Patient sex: M
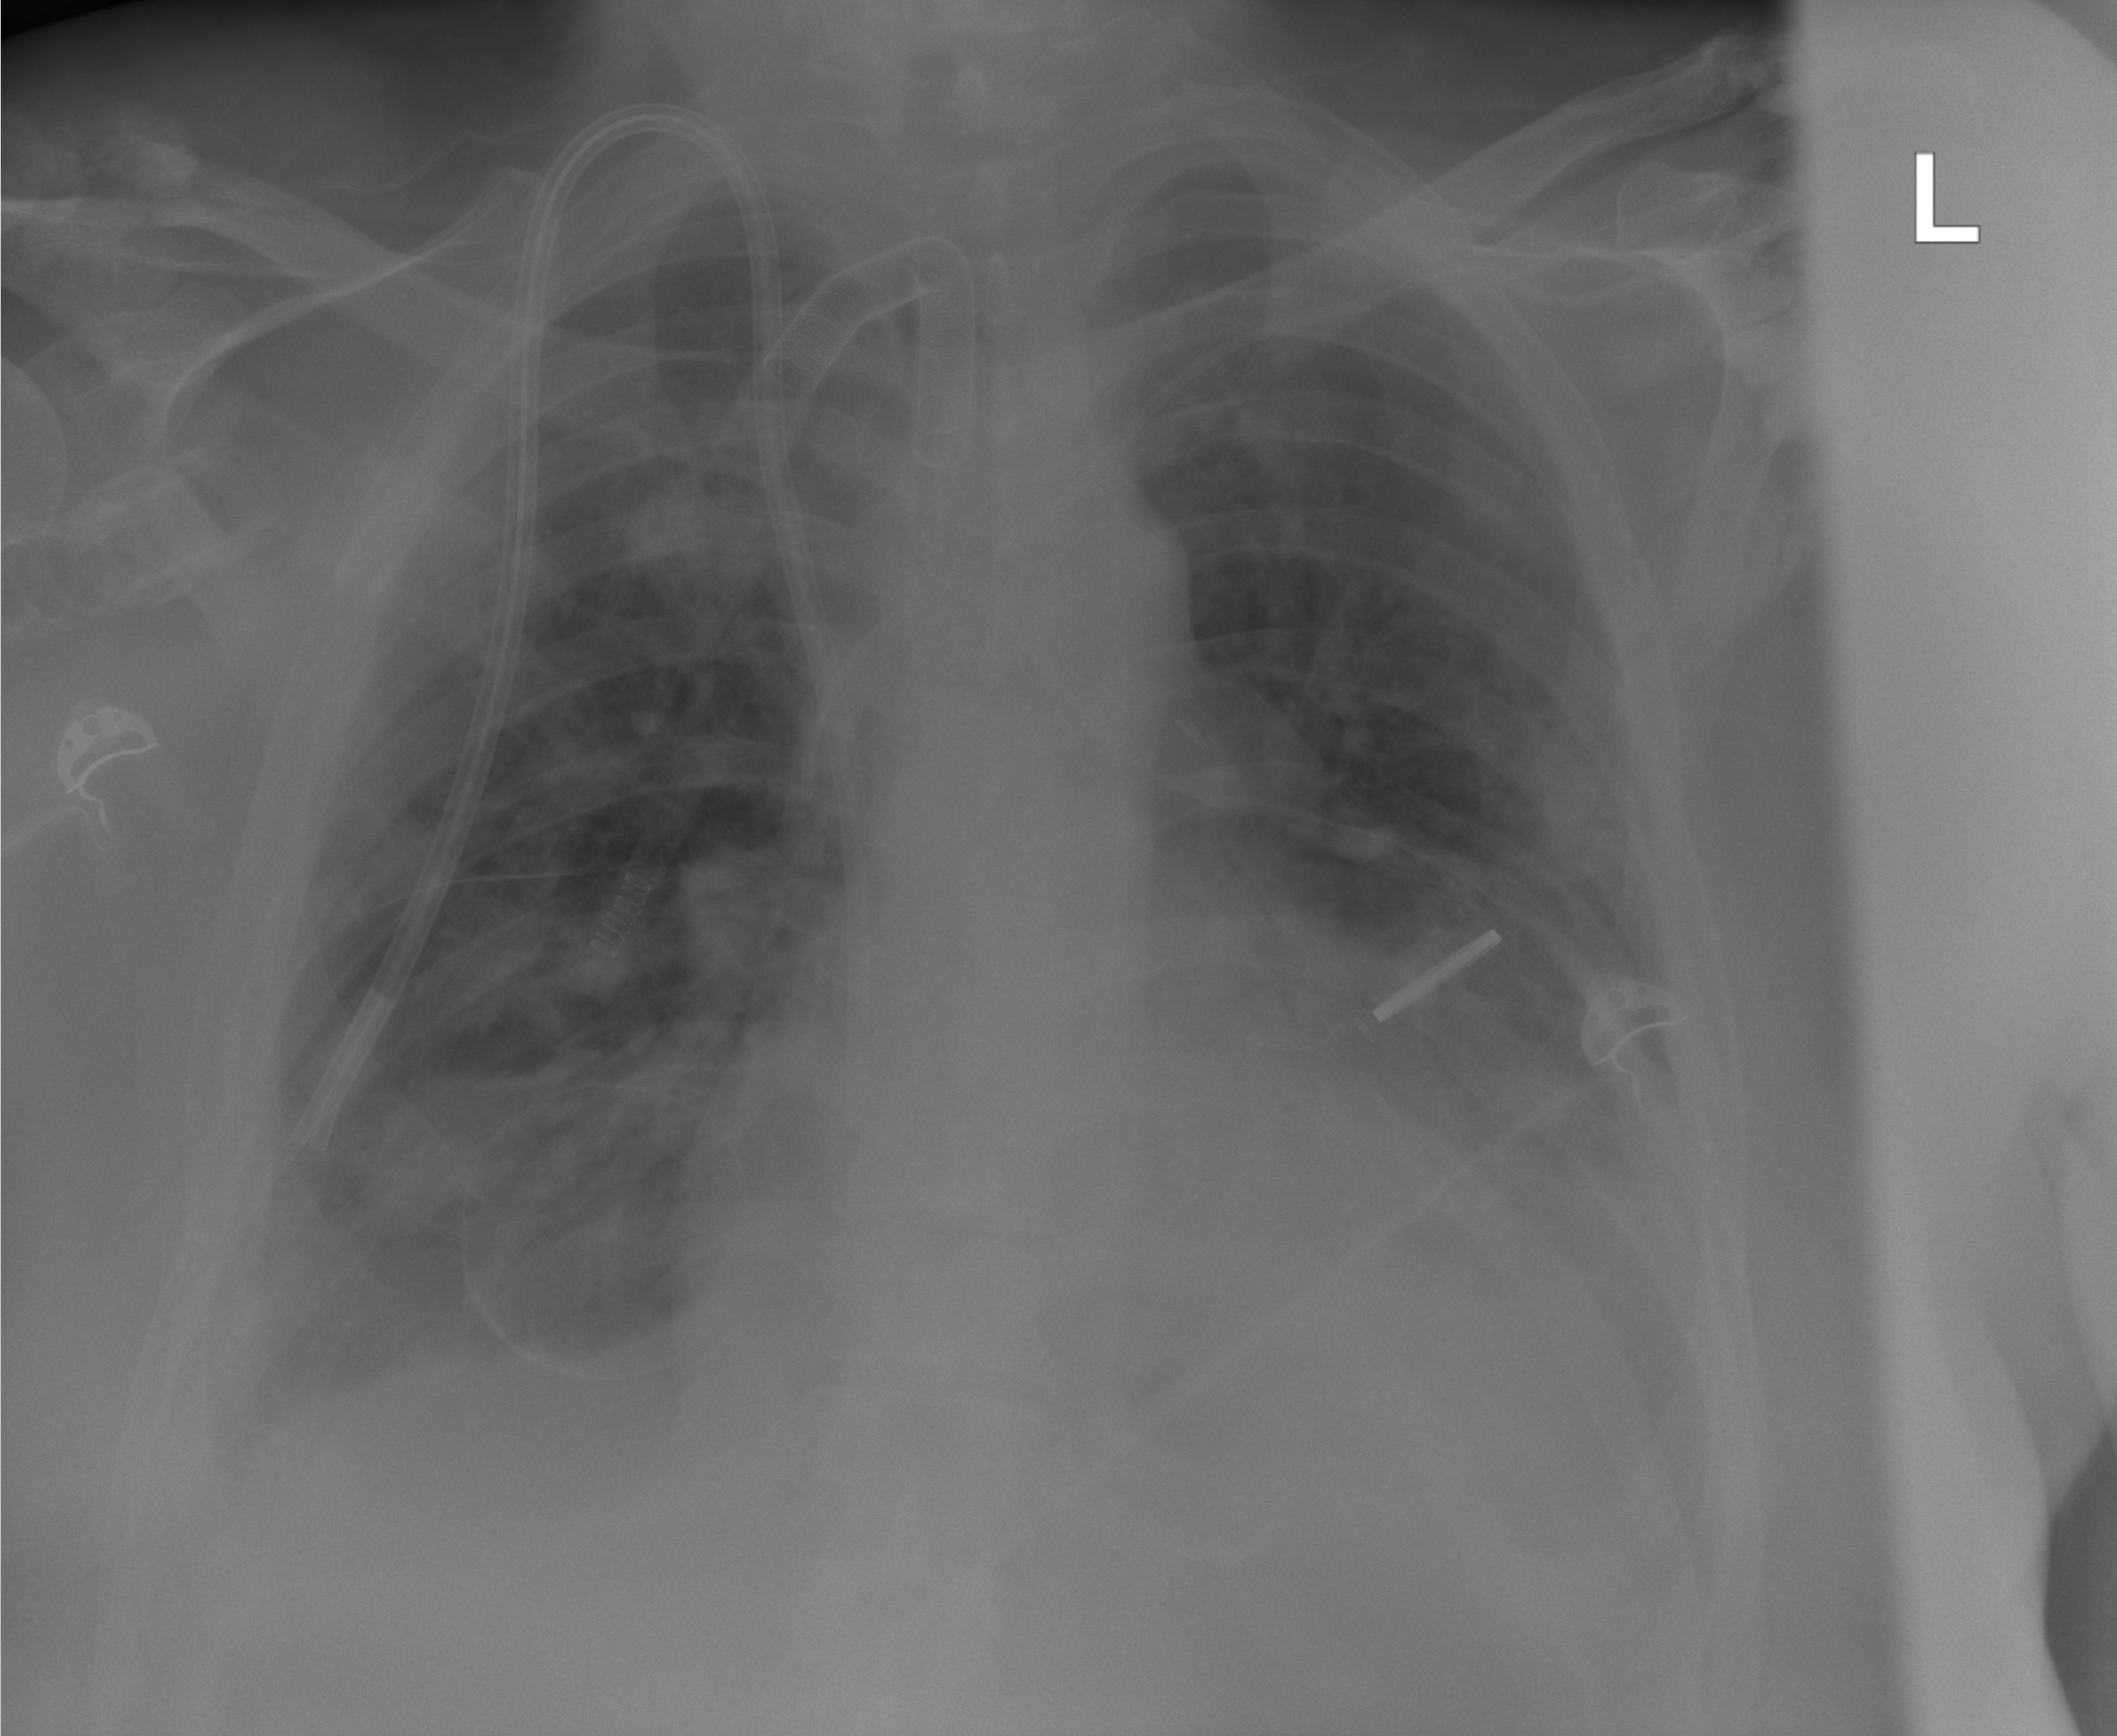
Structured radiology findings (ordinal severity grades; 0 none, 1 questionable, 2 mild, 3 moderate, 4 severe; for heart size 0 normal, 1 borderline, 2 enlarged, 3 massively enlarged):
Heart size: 2
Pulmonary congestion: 3
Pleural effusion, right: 2
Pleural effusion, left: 2
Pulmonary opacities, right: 3
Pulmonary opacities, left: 2
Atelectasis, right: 2
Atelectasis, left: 2